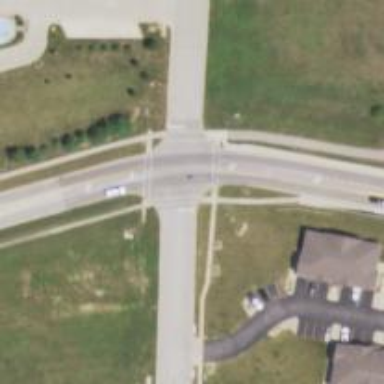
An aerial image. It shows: Solid crossing edge road marking.